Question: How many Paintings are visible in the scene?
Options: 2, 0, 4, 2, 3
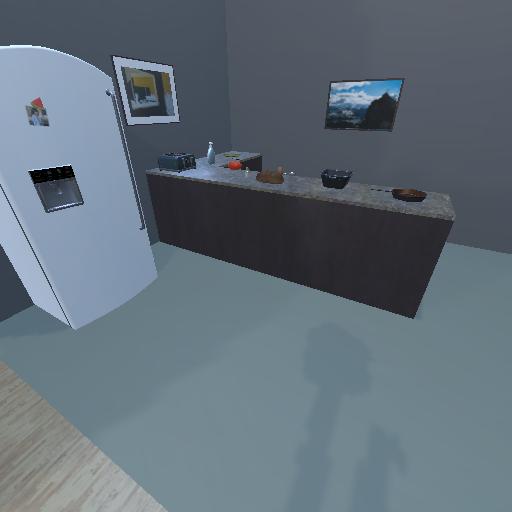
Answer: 2